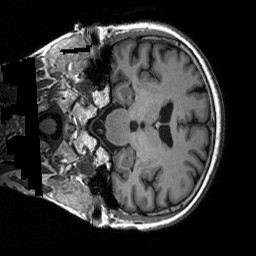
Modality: T1w
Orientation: coronal
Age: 73
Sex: female
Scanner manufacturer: siemens
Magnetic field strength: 3 T
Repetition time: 2.5 s
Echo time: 0.00248 s